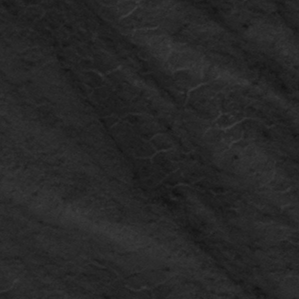
Label: frost